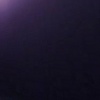
Label: space